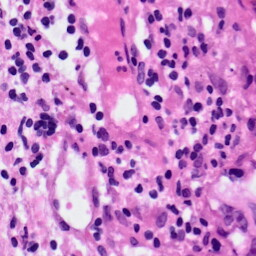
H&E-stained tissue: Lung